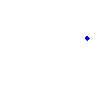
Particle: kaon